Question: Is there anyway to display a background color when you open a page in HTML (ASP) applying this color only in ASP code, same as Notepad + +?
Notepad:

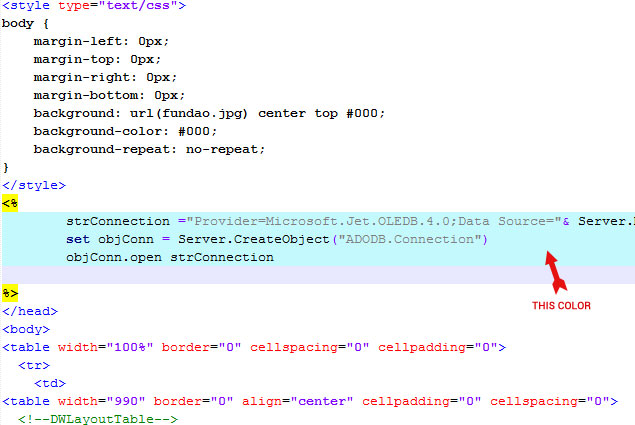
Answer: Wow. it's realy simple:
Just add this on your color scheme:
'''
<dict>
<key>scope</key>
<string>punctuation.section.embedded.begin.asp</string>
<key>settings</key>
<dict>
<key>foreground</key>
<string>#000000</string>
<key>background</key>
<string>#FFCC00</string>
</dict>
</dict>
<dict>
<key>scope</key>
<string>punctuation.section.embedded.end.asp</string>
<key>settings</key>
<dict>
<key>foreground</key>
<string>#000000</string>
<key>background</key>
<string>#FFCC00</string>
</dict>
</dict>
<dict>
<key>scope</key>
<string>source.asp.embedded.html</string>
<key>settings</key>
<dict>
<key>foreground</key>
<string>#ffffff</string>
<key>background</key>
<string>#326f76</string>
</dict>
</dict>
'''